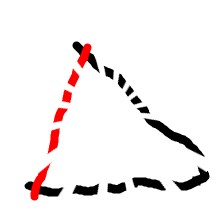
Shape: triangle